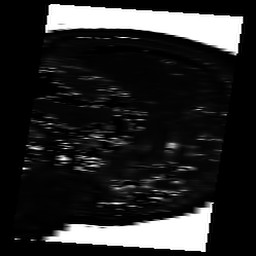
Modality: T2map
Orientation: sagittal
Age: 42
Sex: male
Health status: ill